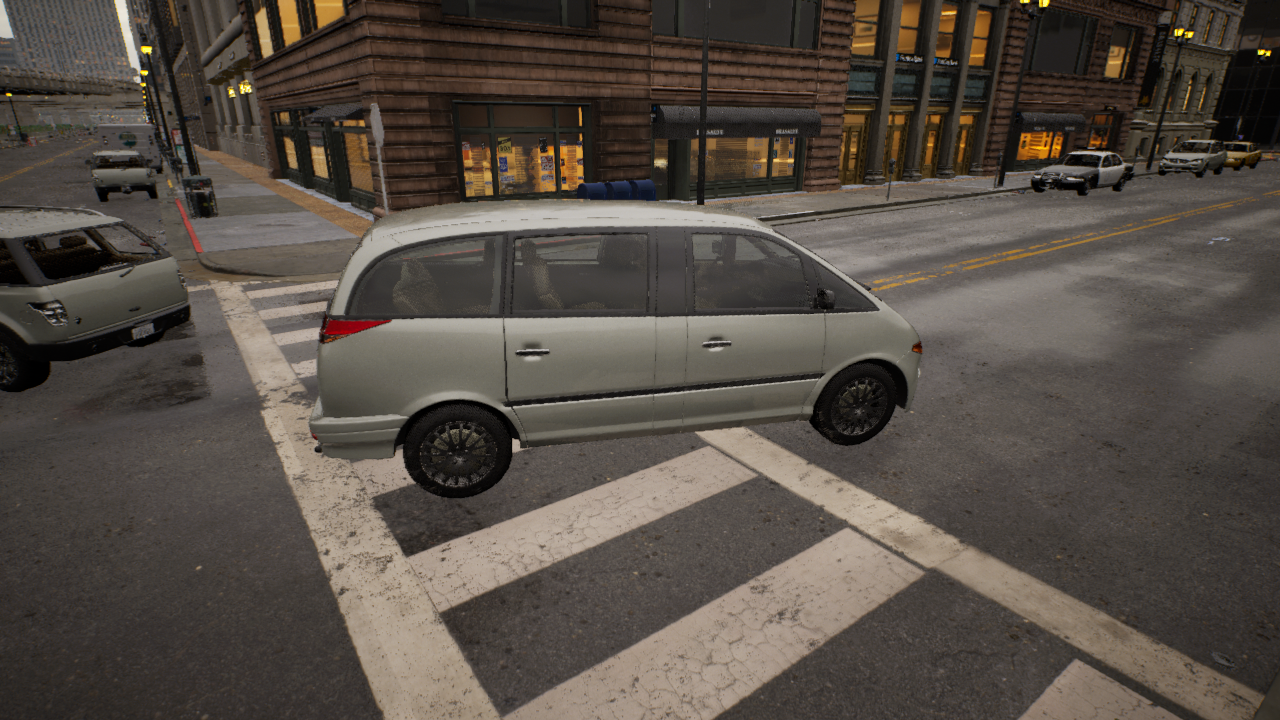
Venue: intersection
Lighting: golden hour
Vehicle rig: minivan